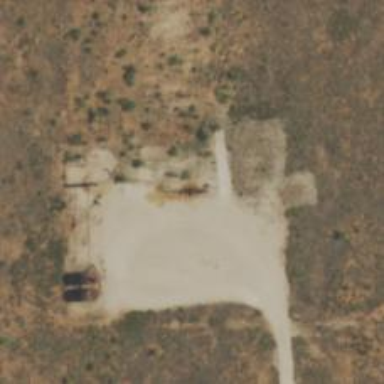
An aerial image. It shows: Petroleum well.